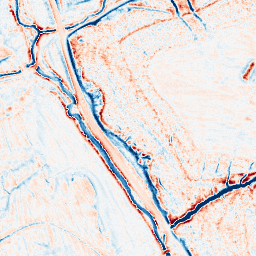
Category: edge_preserving
Decomposition family: anisotropic_diffusion
Decomposition parameters: iterations: 20
kappa: 30
gamma: 0.15
Upsampling method: sinc_hamming
Upsampling parameters: scale: 2
kernel_size: 16
Upsampling scale: 2